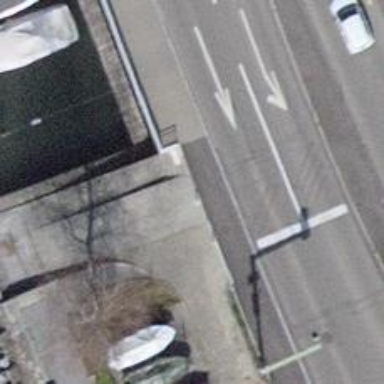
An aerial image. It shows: Bollard barrier.